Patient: sex M, age 60
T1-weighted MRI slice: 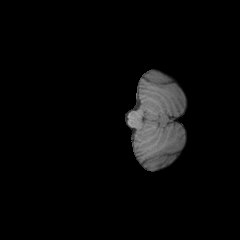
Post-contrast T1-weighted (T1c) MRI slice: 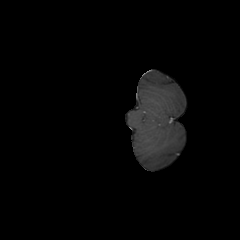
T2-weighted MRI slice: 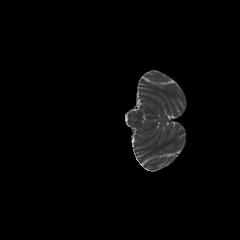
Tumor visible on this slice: no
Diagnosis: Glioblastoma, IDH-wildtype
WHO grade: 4